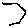
Label: hexagon